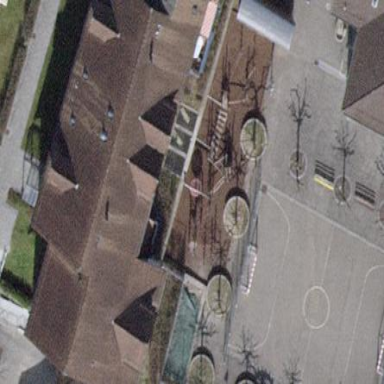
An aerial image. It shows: Playground area for leisure activities on the land.